This continuous-wavelet-transform scalogram was computed from a bearing vibration snapshot. What is the most likely bearing condition (normal, inner_race, outer_race, ball)?
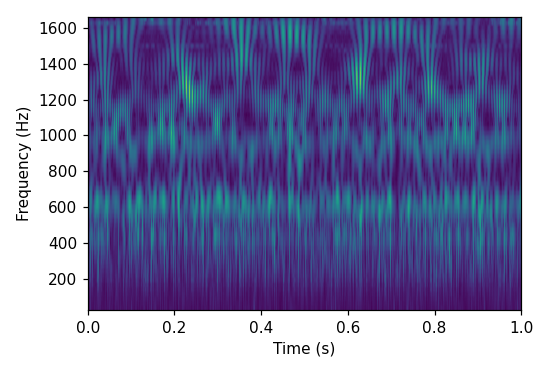
Answer: outer_race